Question: Hello guys here is my firebase database:

I want to get list of all medicines with particular symptoms.
Here is my code i.e what i have done
'''
public void initializeMedicineListener(String node,String type,String value){
mDatabase=mFirebaseInstance.getReference();
Query query = mDatabase.child("Medicine").child("symptoms").orderByChild("name").equalTo("Neck pain");
query.addListenerForSingleValueEvent(new ValueEventListener() {
@Override
public void onDataChange(DataSnapshot dataSnapshot) {
medicineList=new ArrayList<Medicine>();
if (dataSnapshot.exists()) {
for (DataSnapshot medicine : dataSnapshot.getChildren()) {
Medicine data = medicine.getValue(Medicine.class);
medicineList .add(data);
}
}
}
@Override
public void onCancelled(DatabaseError databaseError) {
}
});
}
'''
But i am getting null results.
Please guide me guys.Am i doing something wrong??
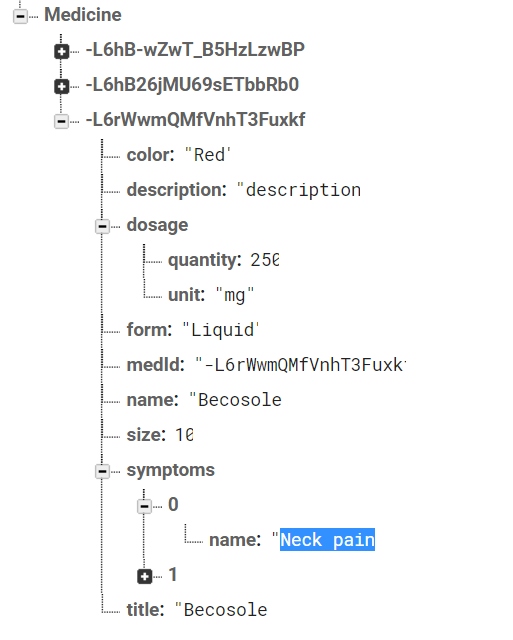
Answer: When you run a query at a location, Firebase check each child node at that location for the property that you order on and the range/condition you filter on.
'''
mDatabase.child("Medicine").child("symptoms").orderByChild("name").equalTo("Neck pain");
'''
So this checks the children of '/Medicine/symptoms' for their 'name' property and only returns them if they have a value equal to 'Neck pain'.
There are two problems with this:
1. Your JSON doesn't have a /Medicine/symptoms. Instead you have a Medicine, where each child node has a symptoms node.
2. Even if it did, your symptoms child doesn't have a value Neck pain. Instead you have an array, where each value may be Neck pain.
The closest you can now get to the query you want is:
'''
mDatabase.child("Medicine").orderByChild("symptoms/0/name").equalTo("Neck pain");
'''
This query returns medicines for which the first symptom name is equal to 'Neck pain'. Firebase cannot perform a query across all array members to see if it contains a specific value in any position.
As usual with NoSQL databases: if you can't perform the use-case you want with your current data structure, you can typically change/expand your data structure to allow the use-case. And usually this is done by very directly mapping what you want to show on your screen to the structure in the database.
Your current data structures allows you to efficiently look up the symptoms (and other data) for a given medicine. That's great. It does however not allow you to efficiently look up the medicines for a given symptom. To allow that you can for example add a structure that maps each specific symptom back to its medicines:
'''
symptoms
"Neck pain"
-L6hb2...bRb0: true
-L6rW...Fuxkf: true
'''
With this additional structure (known as an inverted index or reverse index) you can now look up the medicines for 'Neck pain' by simple loading '/symptoms/Neck pain'.
For more on this approach to categorization, see my answer here: <URL>